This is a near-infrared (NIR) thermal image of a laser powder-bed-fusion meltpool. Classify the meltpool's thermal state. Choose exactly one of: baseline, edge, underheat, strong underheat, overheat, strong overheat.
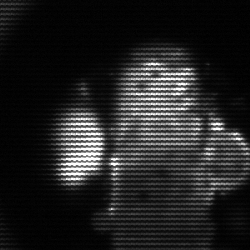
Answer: strong underheat